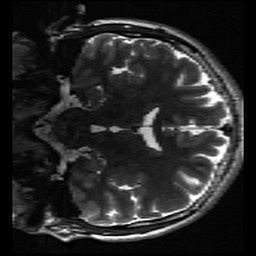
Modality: inplaneT2
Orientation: coronal